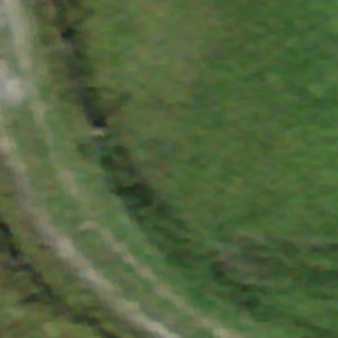
Label: other